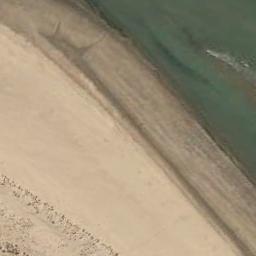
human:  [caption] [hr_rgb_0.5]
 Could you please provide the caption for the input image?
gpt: Large area of ​​light yellow coast and gray-green sea surface .

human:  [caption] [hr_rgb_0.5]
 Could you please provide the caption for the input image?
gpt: There were large white waves near the beach .

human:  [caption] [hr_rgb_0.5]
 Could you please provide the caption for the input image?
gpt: The beach with khaki sand and the color of the seawater is dark green .

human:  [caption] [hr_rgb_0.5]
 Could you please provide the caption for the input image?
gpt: The beach consists of green seawater and a yellow coast .

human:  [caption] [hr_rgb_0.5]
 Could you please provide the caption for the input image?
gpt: Many stones of different sizes are on the beach .